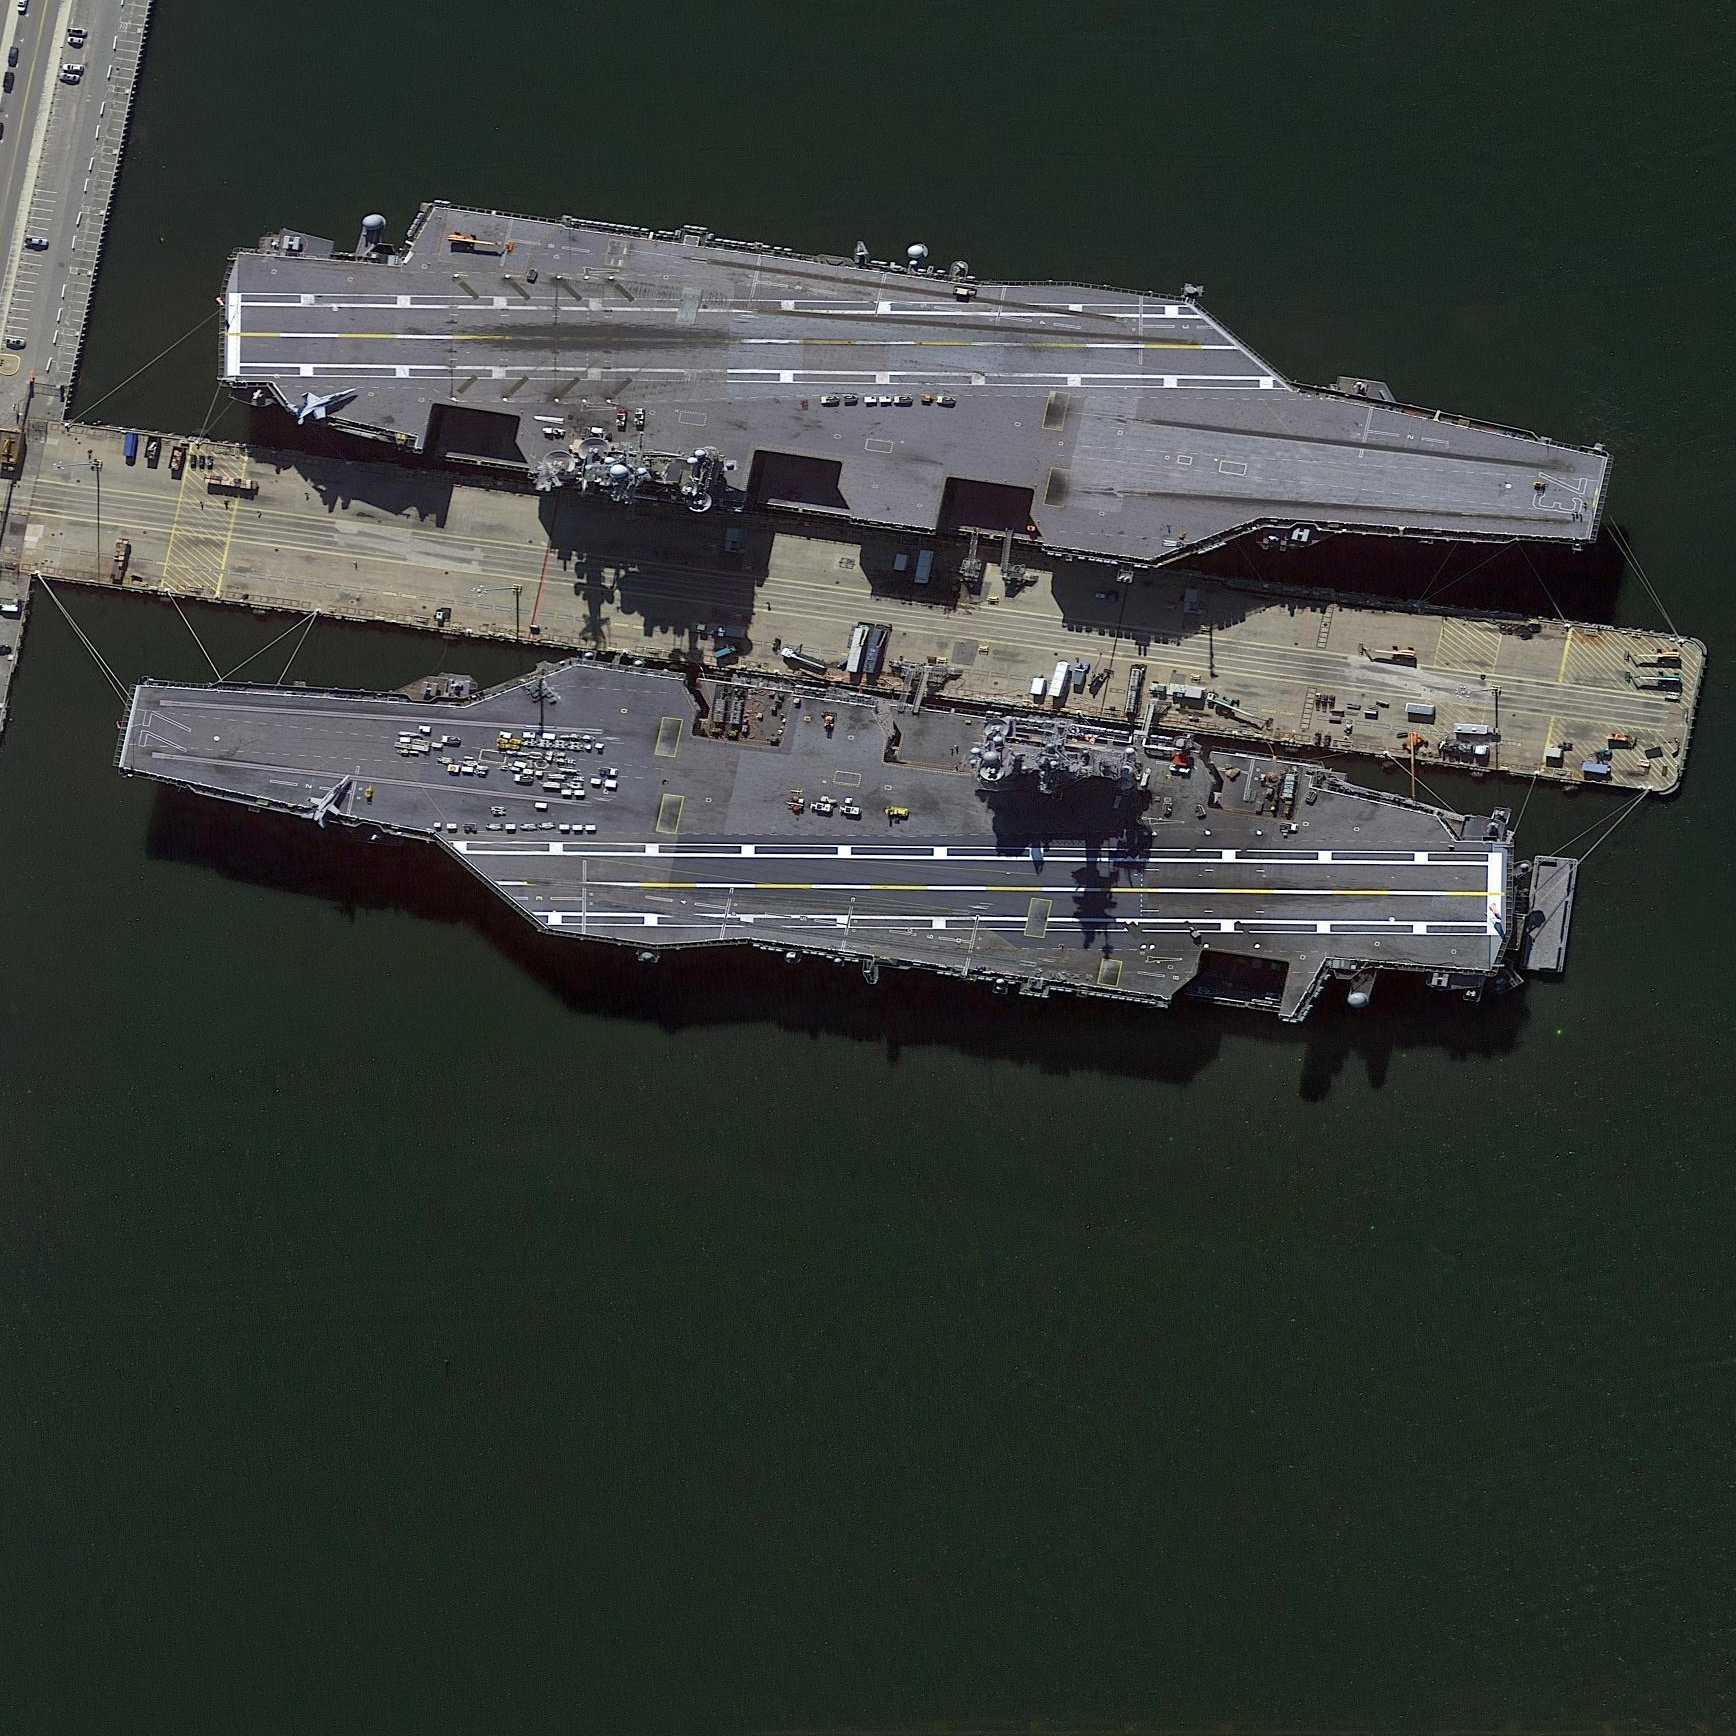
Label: aircraft_carrier